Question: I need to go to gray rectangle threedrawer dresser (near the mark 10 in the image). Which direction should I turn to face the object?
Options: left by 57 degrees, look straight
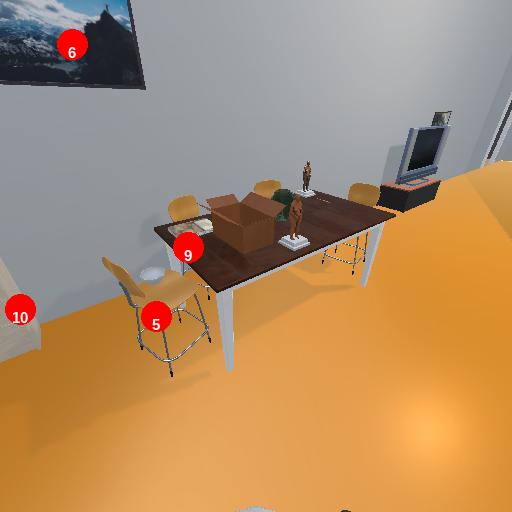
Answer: left by 57 degrees